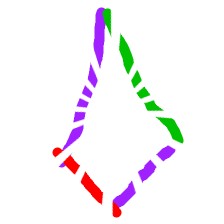
Shape: kite